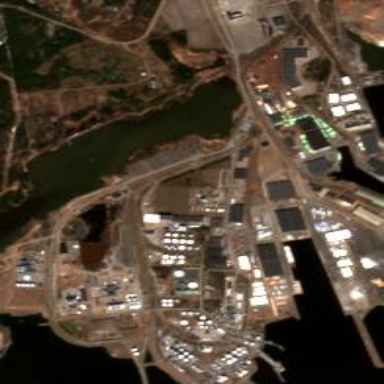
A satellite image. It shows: Industrial area designated for port activities.